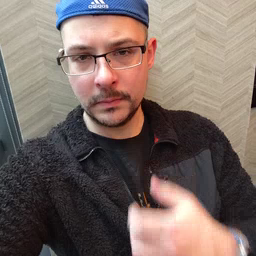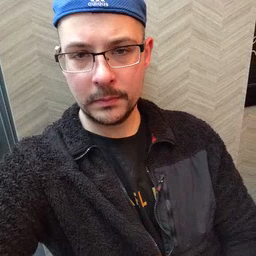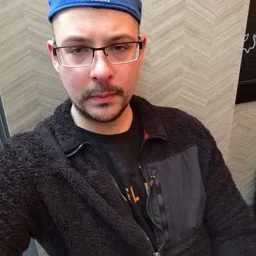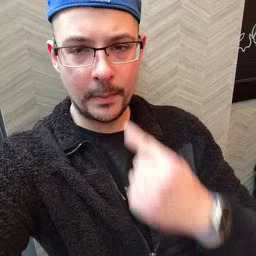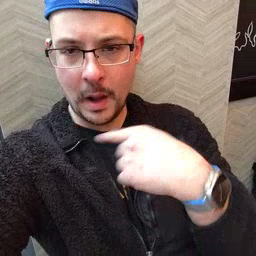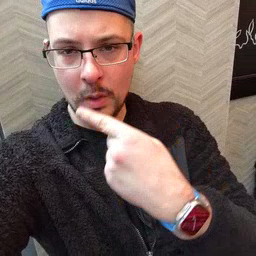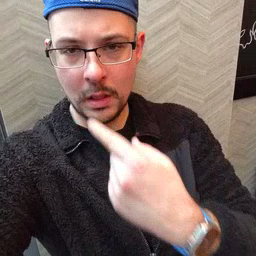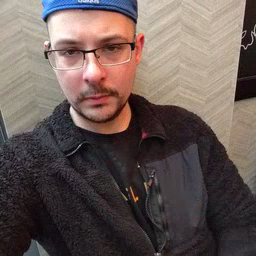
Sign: mouth